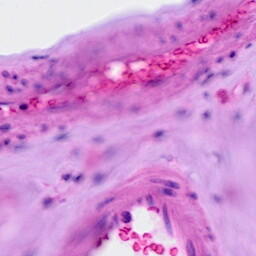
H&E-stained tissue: Ovarian